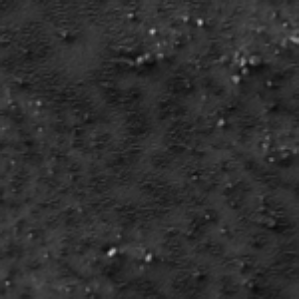
Label: frost